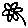
Label: flower